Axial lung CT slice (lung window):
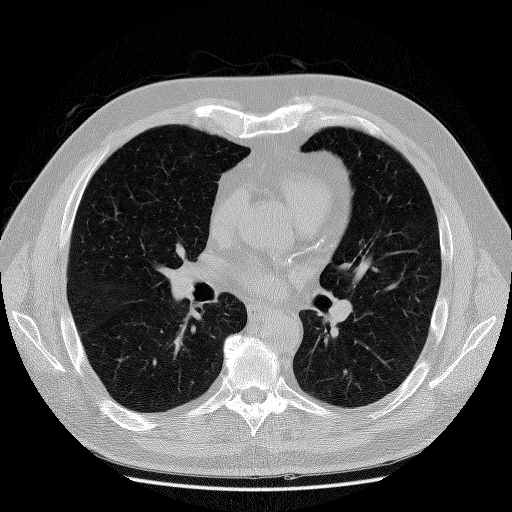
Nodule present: no